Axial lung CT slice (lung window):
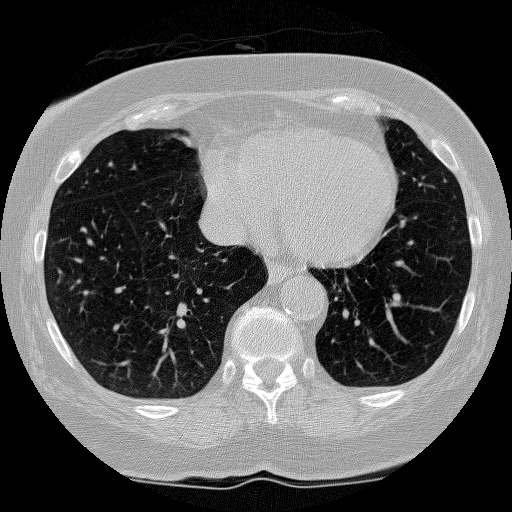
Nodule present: no